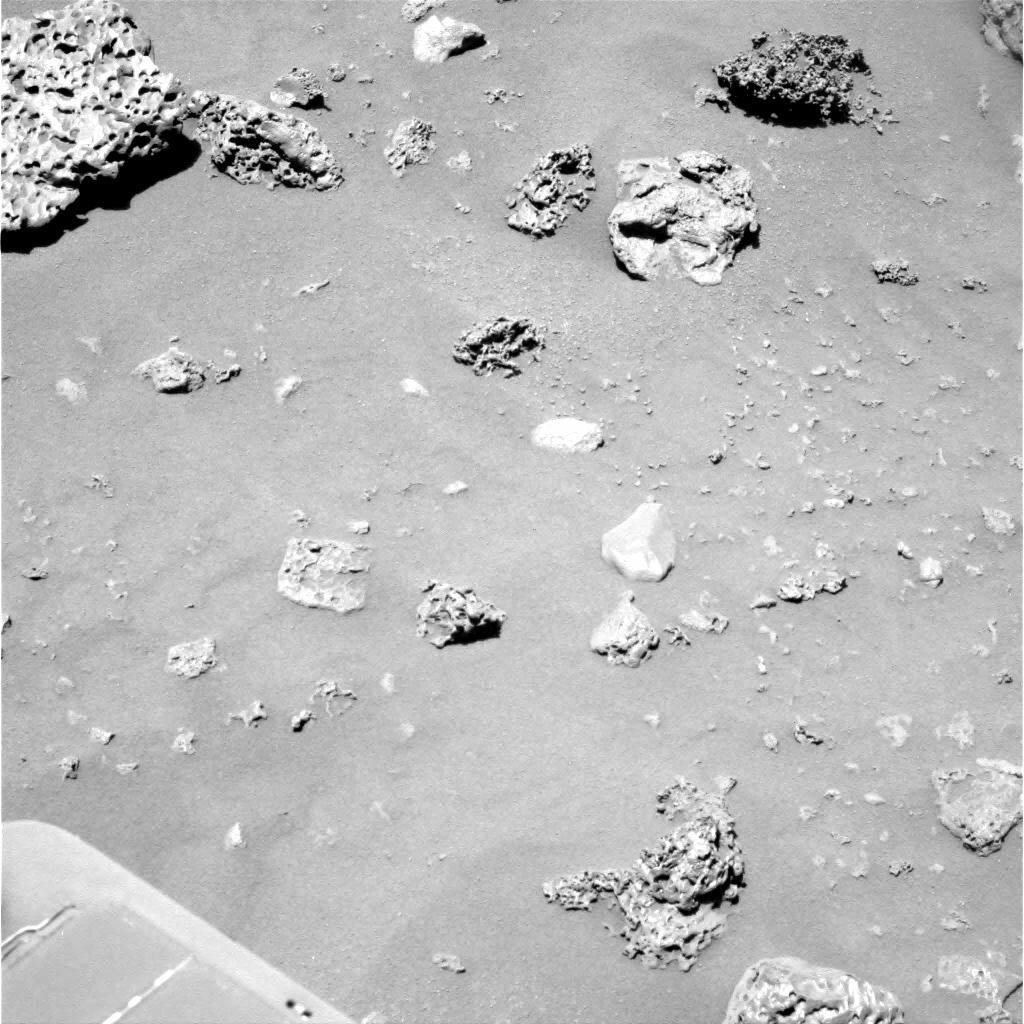
Terrain classes present: Background, Bedrock, Gravel / Sand / Soil, Rock, Shadow